Question: I'm trying to create a Scrollable relative layout, but when I put a 'ScrollView' seems like it's useless.
My 'xml'
'''
<?xml version="1.0" encoding="utf-8"?>
<ScrollView xmlns:android="http://schemas.android.com/apk/res/android"
android:layout_width="fill_parent"
android:layout_height="fill_parent">
<RelativeLayout android:layout_width="wrap_content" android:layout_height="wrap_content" android:padding="20dip" android:orientation="vertical">
<EditText android:id="@+id/txtEmail" android:layout_height="wrap_content" android:layout_width="fill_parent"
android:hint="Email"
android:layout_below="@+id/tvEmailRegistro"
android:layout_alignParentLeft="true"
android:layout_alignParentStart="true"
android:inputType="textEmailAddress" />
<EditText android:id="@+id/date" android:layout_height="wrap_content"
android:layout_width="fill_parent" android:hint="Fecha nacimiento" android:inputType="date"
android:layout_centerVertical="true"
android:layout_alignParentLeft="true"
android:layout_alignParentStart="true" />
<Button android:id="@+id/btnRegister" android:layout_height="wrap_content"
android:layout_width="wrap_content" android:text="enviar"
android:layout_gravity="center_horizontal" android:paddingLeft="15dip" android:paddingRight="15dip"
android:layout_alignParentBottom="true"
android:layout_centerHorizontal="true" />
<TextView
android:layout_width="wrap_content"
android:layout_height="wrap_content"
android:text="@string/Email"
android:id="@+id/tvEmailRegistro"
android:layout_alignParentTop="true"
android:layout_alignParentLeft="true"
android:layout_alignParentStart="true"
android:layout_marginTop="39dp" />
<TextView
android:layout_width="wrap_content"
android:layout_height="wrap_content"
android:text="@string/psw"
android:id="@+id/tvpsw"
android:layout_below="@+id/txtEmail"
android:layout_alignParentLeft="true"
android:layout_alignParentStart="true" />
<EditText
android:id="@+id/editText"
android:layout_height="wrap_content"
android:layout_width="fill_parent"
android:hint="Contrasena"
android:inputType="textPassword"
android:layout_alignParentStart="true"
android:layout_below="@+id/tvpsw"
android:layout_alignParentLeft="true" />
<TextView
android:layout_width="wrap_content"
android:layout_height="wrap_content"
android:text="@string/psw2"
android:id="@+id/textView4"
android:layout_below="@+id/editText"
android:layout_alignParentLeft="true"
android:layout_alignParentStart="true" />
<EditText
android:id="@+id/editText2"
android:layout_height="wrap_content"
android:layout_width="fill_parent"
android:hint="Contrasena"
android:layout_alignParentStart="true"
android:layout_below="@+id/textView4"
android:layout_alignParentLeft="true"
android:inputType="textPassword" />
<TextView
android:layout_width="wrap_content"
android:layout_height="wrap_content"
android:text="@string/fecha"
android:id="@+id/textView5"
android:layout_below="@+id/editText2"
android:layout_alignParentLeft="true"
android:layout_alignParentStart="true" />
<TextView
android:layout_width="wrap_content"
android:layout_height="wrap_content"
android:text="@string/localitat"
android:id="@+id/textView2"
android:layout_below="@+id/date"
android:layout_alignParentLeft="true"
android:layout_alignParentStart="true" />
<EditText
android:id="@+id/editText3"
android:layout_height="wrap_content"
android:layout_width="fill_parent"
android:hint="Localidad"
android:layout_alignParentStart="true"
android:inputType="textEmailAddress"
android:layout_below="@+id/textView2"
android:layout_alignParentLeft="true" />
<TextView
android:layout_width="wrap_content"
android:layout_height="wrap_content"
android:text="@string/cp"
android:id="@+id/textView6"
android:layout_below="@+id/editText3"
android:layout_alignParentLeft="true"
android:layout_alignParentStart="true" />
<EditText
android:id="@+id/editText4"
android:layout_height="wrap_content"
android:layout_width="fill_parent"
android:hint="Codigo postal"
android:layout_alignParentStart="true"
android:inputType="textEmailAddress"
android:layout_below="@+id/textView6"
android:layout_alignParentLeft="true" />
</RelativeLayout>
</ScrollView>
'''
And the result is :

I don't know what i'm doing wrong... Can you guys tell me what I'm doing wrong?
Thanks.
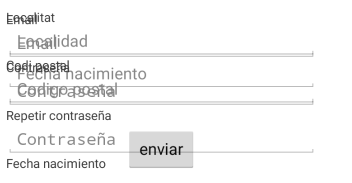
Answer: Maybe 'LinearLayout' will be more helpful for you.